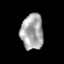
Tissue: prostate
Cell type: T cells
Senescence score: 0.3408
Nuclear area (px): 784
Mean DAPI intensity: 167.162